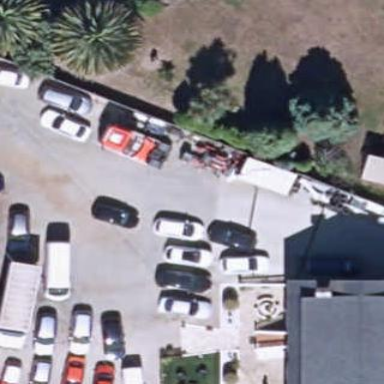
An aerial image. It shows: Parking area with surface.